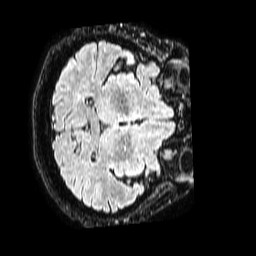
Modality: FLAIR
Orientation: axial
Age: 72
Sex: female
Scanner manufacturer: philips
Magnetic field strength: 1.5 T
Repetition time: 4.8 s
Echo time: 0.3 s